Question: I'm parsing a JSON string from url. From this URL I want to map only a certain array of Items so I parse it using .
'''
ObjectMapper mapper = new ObjectMapper();
Map<String,Object> map = mapper.readValue(new URL(urls.get(i)), Map.class);
'''
... and now my 'Hashmap' contains this key set:
'''
[status,count,pages,category,posts]
'''
'posts' is an 'array' of 'Object's that I have already defined a mapping 'class'.
So When I try to parse them like this:
'''
post[] posts= mapper.readValue(map.get("posts").toString(),post[].class);
'''
I get this 'Exception':
'''
Unexpected character ('i' (code 105)): was expecting double-quote to start field name
'''
From what I understand when I perform the first mapping it takes away the '"' that the field of a JSON string should have.
What can I do to overcome this ?
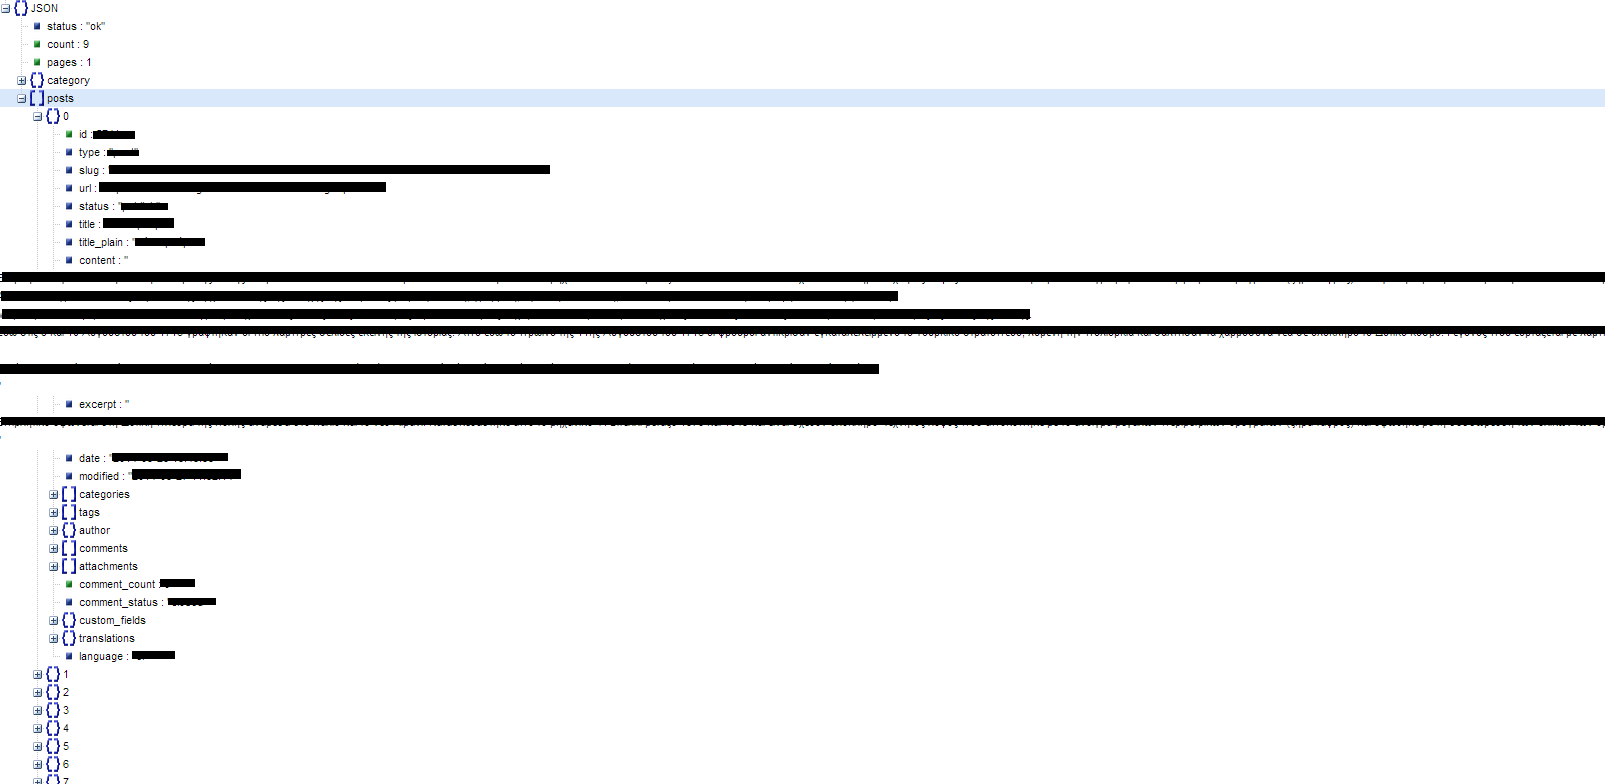
Answer: You have a design problem, and are addressing it the wrong way.
1. You should de-serialize your JSON as a custom Object instead of a Maps<String, Object>. This would allow to leverage the OO features of your instance instead of accessing the properties through casting (which you are not doing, see point 2).
2. To solve your immediate problem, you cannot de-serialize from a non-JSON Object, which is what you're trying to do when you assign posts a value. Instead, try something in the lines of: Post[] posts = (Post[])map.get("posts");